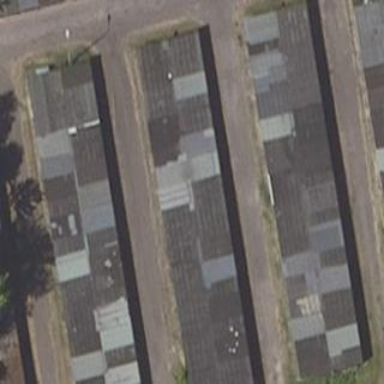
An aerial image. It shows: Group of garages.